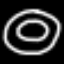
Label: donut